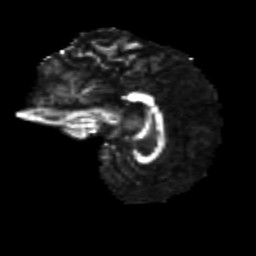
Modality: FA
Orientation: sagittal
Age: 36
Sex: male
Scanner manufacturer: siemens
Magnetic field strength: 3 T
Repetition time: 8.6 s
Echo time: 0.095 s